CT reconstruction: convct
Segmentation target: spine
Patient: F, age 69
ISS stage: Stage 3
Metal implant: no
Axial slice:
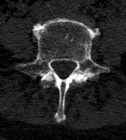
Sagittal slice:
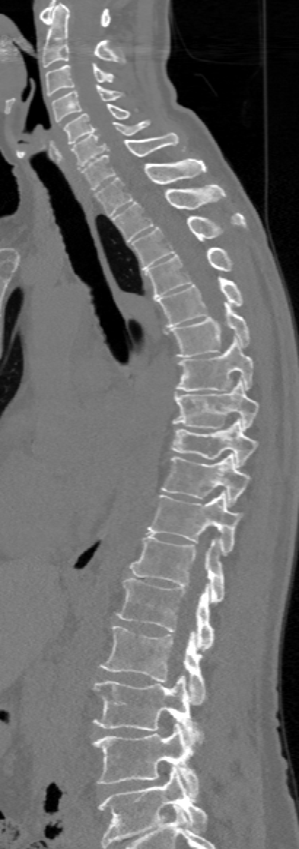